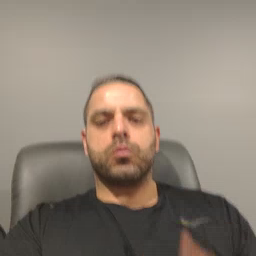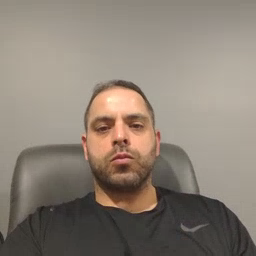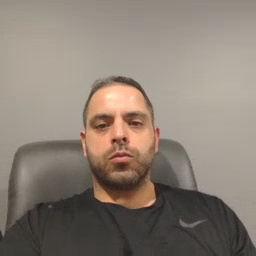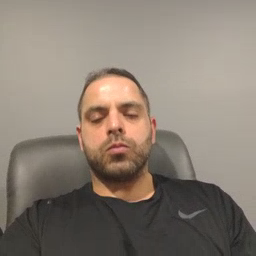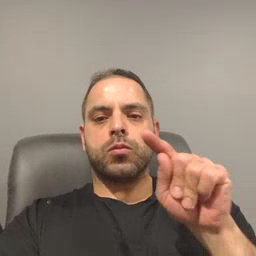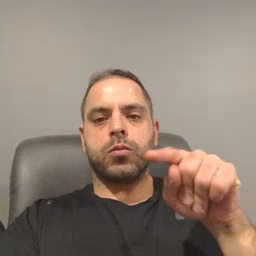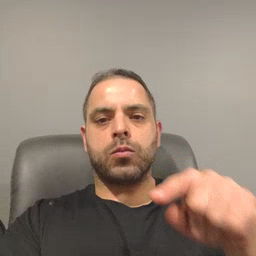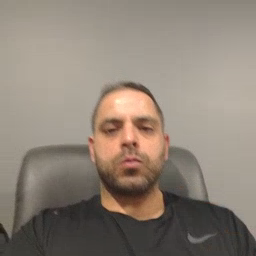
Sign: time